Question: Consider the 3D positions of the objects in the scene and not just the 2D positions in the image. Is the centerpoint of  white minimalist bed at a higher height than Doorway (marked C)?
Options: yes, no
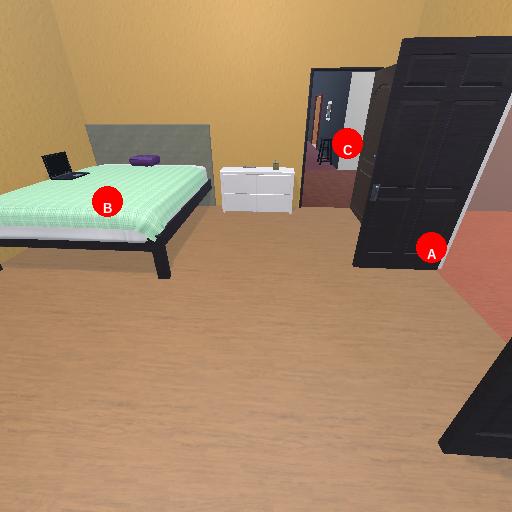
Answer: yes